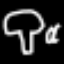
Label: mushroom